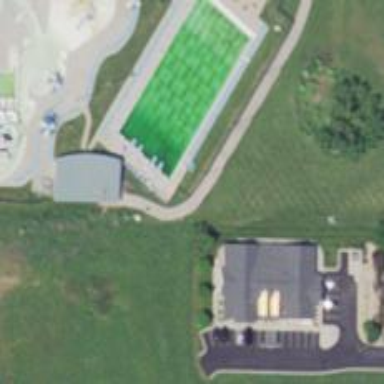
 perfect for swimming and other water activities."